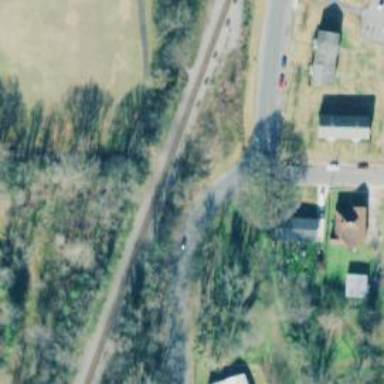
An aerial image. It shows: Abandoned railway.